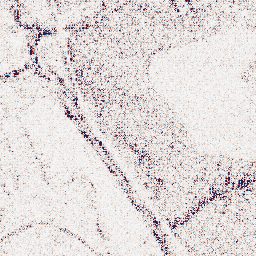
Category: wavelet
Decomposition family: wavelet_biorthogonal
Decomposition parameters: wavelet: bior4.4
level: 1
Upsampling method: bicubic_16x
Upsampling parameters: scale: 16
Upsampling scale: 16